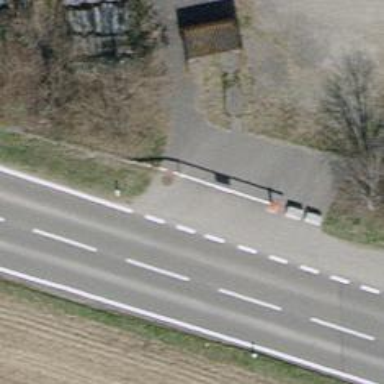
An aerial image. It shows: Gate.